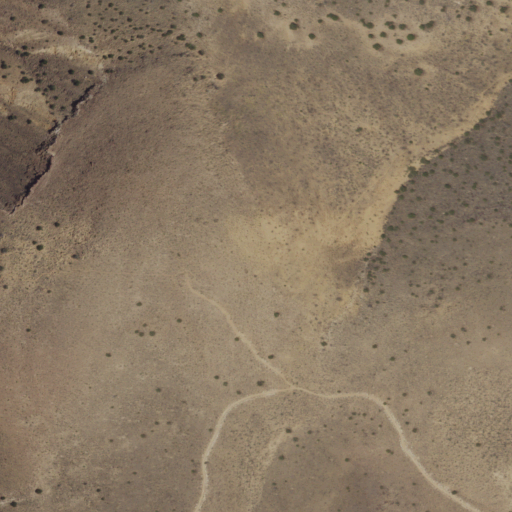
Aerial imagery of mountain in New Mexico named El Cerro De Los Lunas containing only shrub